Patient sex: M
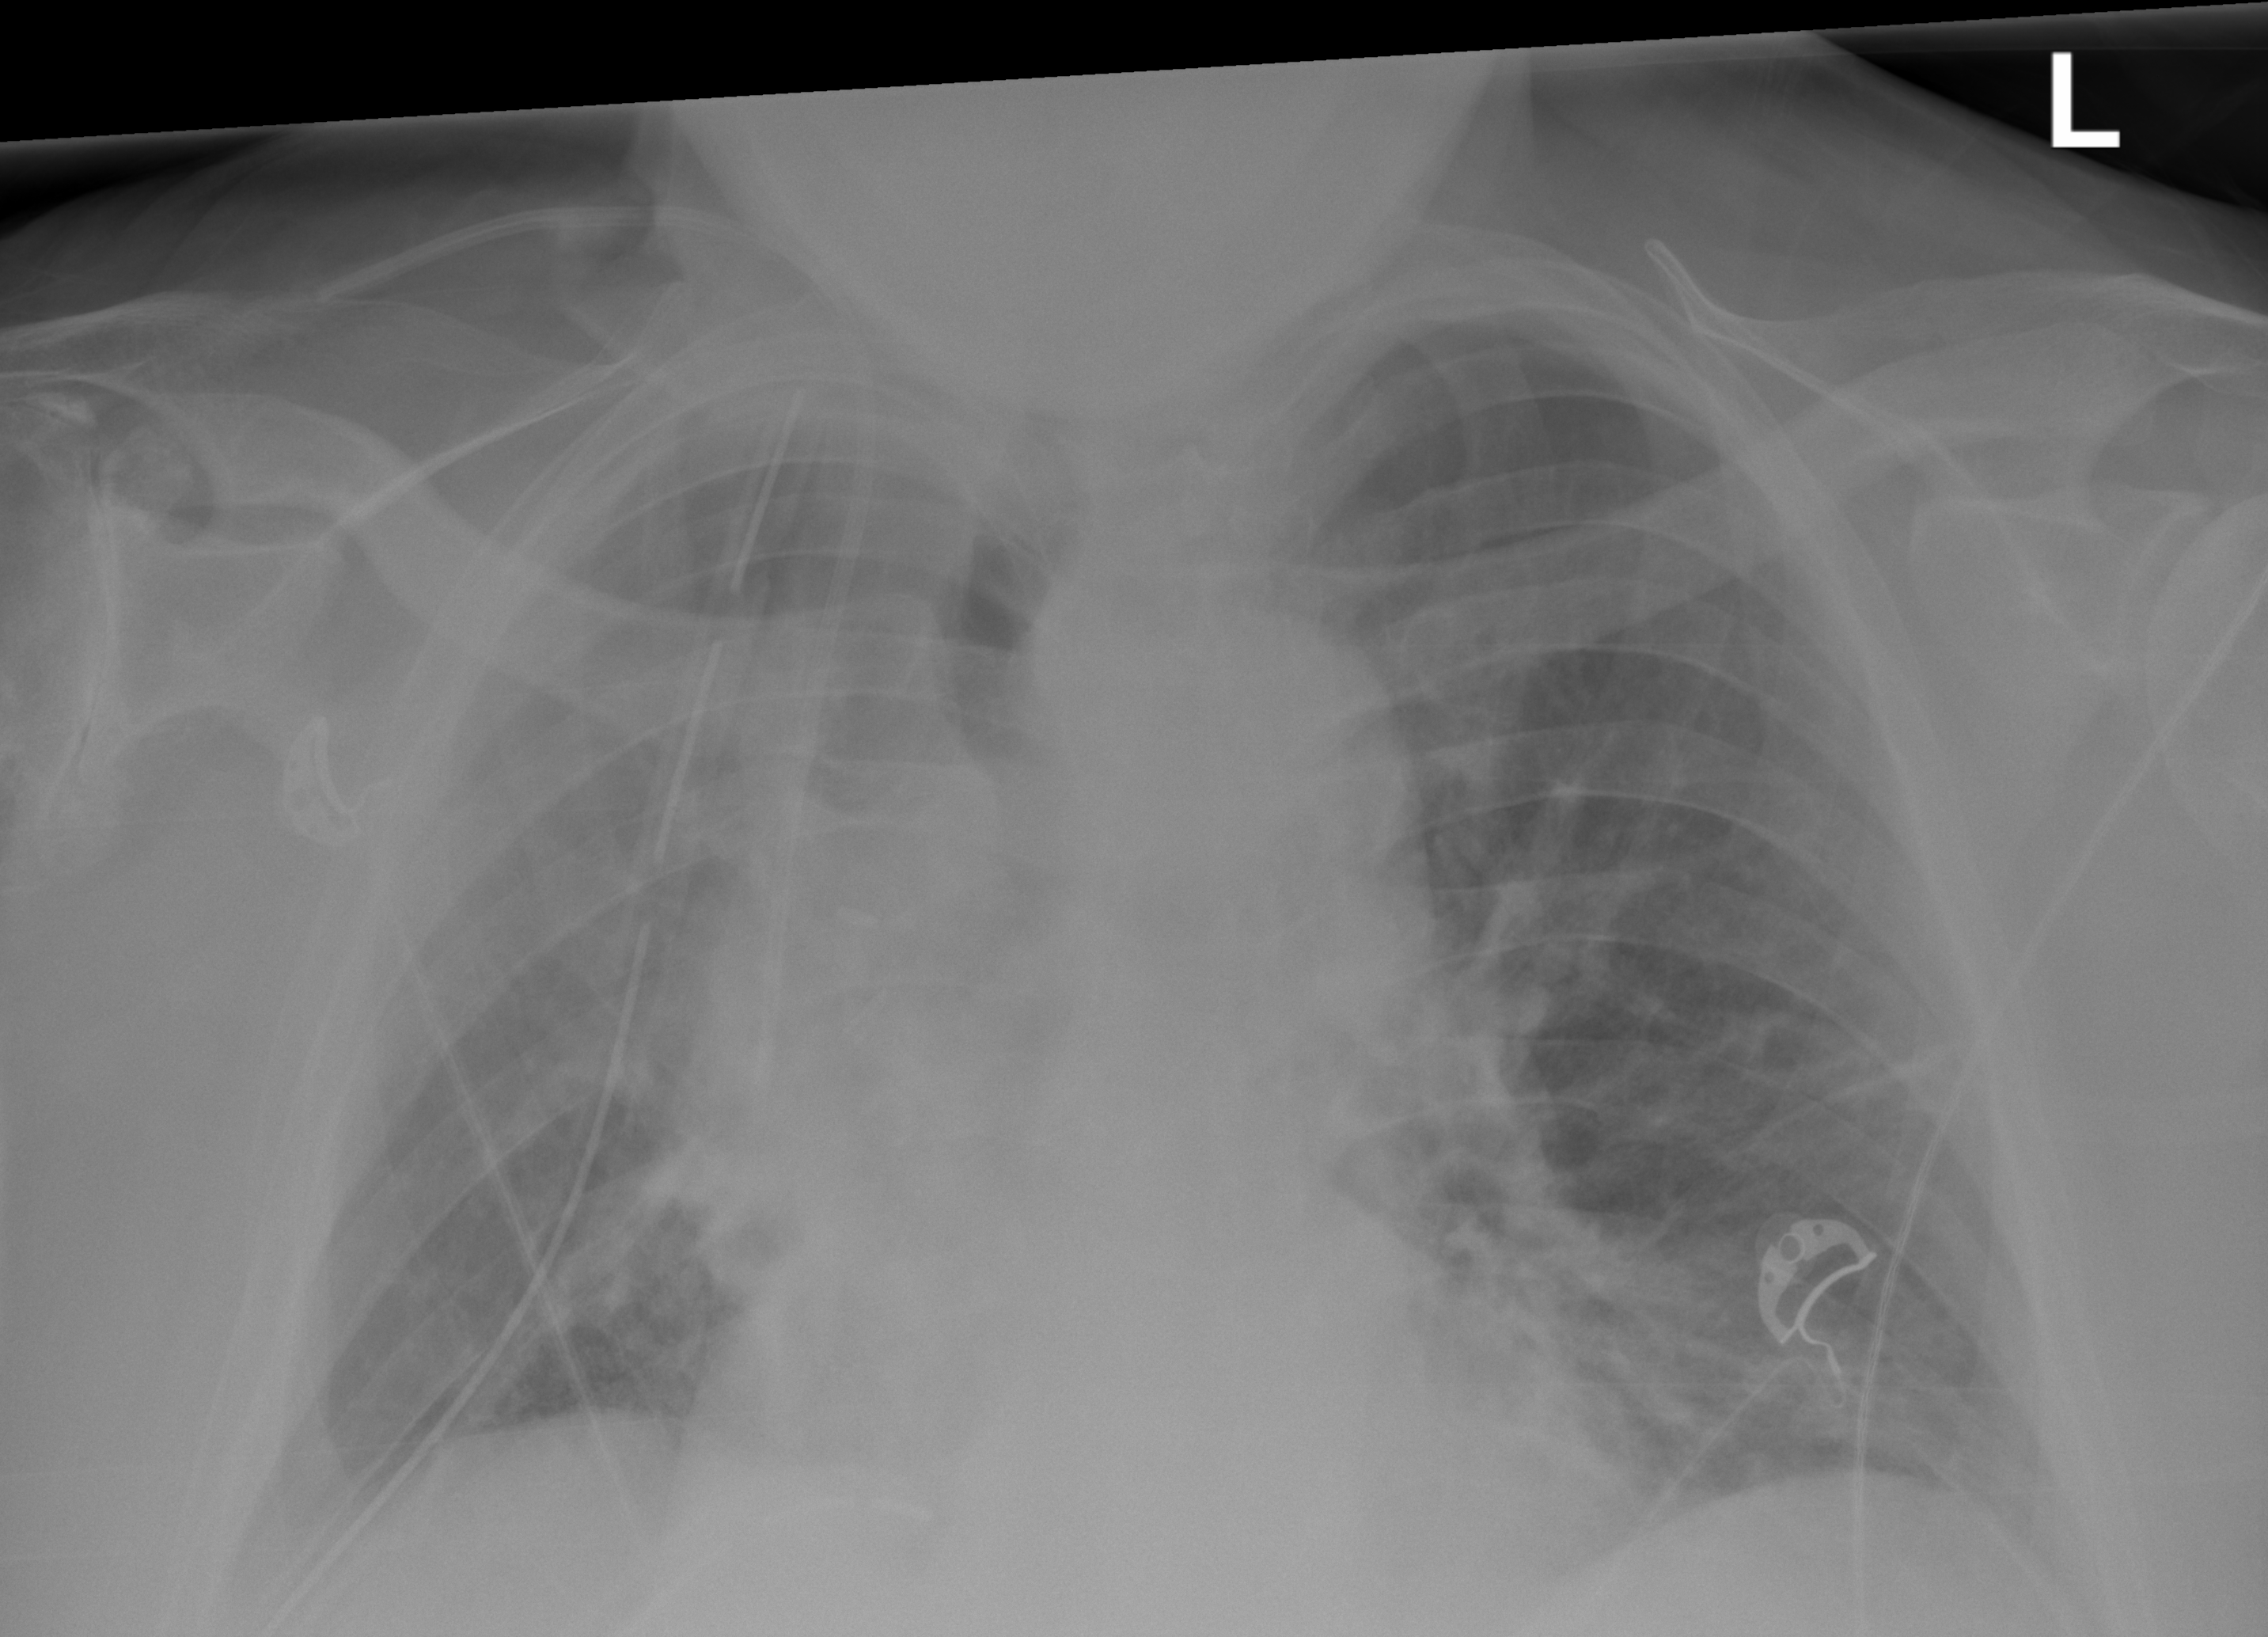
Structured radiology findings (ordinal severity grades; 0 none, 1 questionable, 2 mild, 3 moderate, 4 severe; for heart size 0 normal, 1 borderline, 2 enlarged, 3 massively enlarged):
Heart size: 1
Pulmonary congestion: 2
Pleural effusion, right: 0
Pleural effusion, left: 0
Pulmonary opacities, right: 2
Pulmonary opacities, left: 2
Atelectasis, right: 2
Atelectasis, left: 2